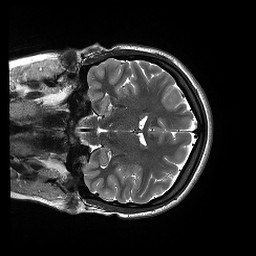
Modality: T2w
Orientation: coronal
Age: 20
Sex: female